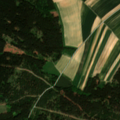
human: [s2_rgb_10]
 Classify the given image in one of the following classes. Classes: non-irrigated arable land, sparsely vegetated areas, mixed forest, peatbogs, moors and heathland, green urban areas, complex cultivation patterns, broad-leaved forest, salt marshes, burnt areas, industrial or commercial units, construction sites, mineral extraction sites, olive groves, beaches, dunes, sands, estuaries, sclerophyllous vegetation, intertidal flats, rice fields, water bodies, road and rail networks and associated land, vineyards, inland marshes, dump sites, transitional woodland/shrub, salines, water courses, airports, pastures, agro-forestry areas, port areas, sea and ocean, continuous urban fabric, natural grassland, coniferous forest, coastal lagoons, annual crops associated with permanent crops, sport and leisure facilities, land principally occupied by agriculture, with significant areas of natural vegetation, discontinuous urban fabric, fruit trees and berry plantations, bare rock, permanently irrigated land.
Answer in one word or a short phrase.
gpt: non-irrigated arable land, coniferous forest